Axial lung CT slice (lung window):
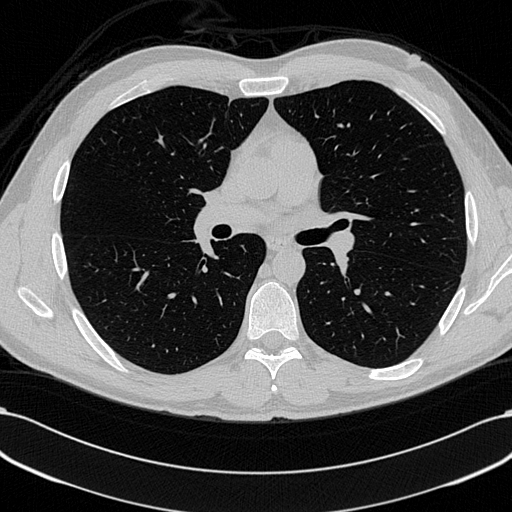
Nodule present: no